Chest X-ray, AP view. Patient: 47 years old, sex M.
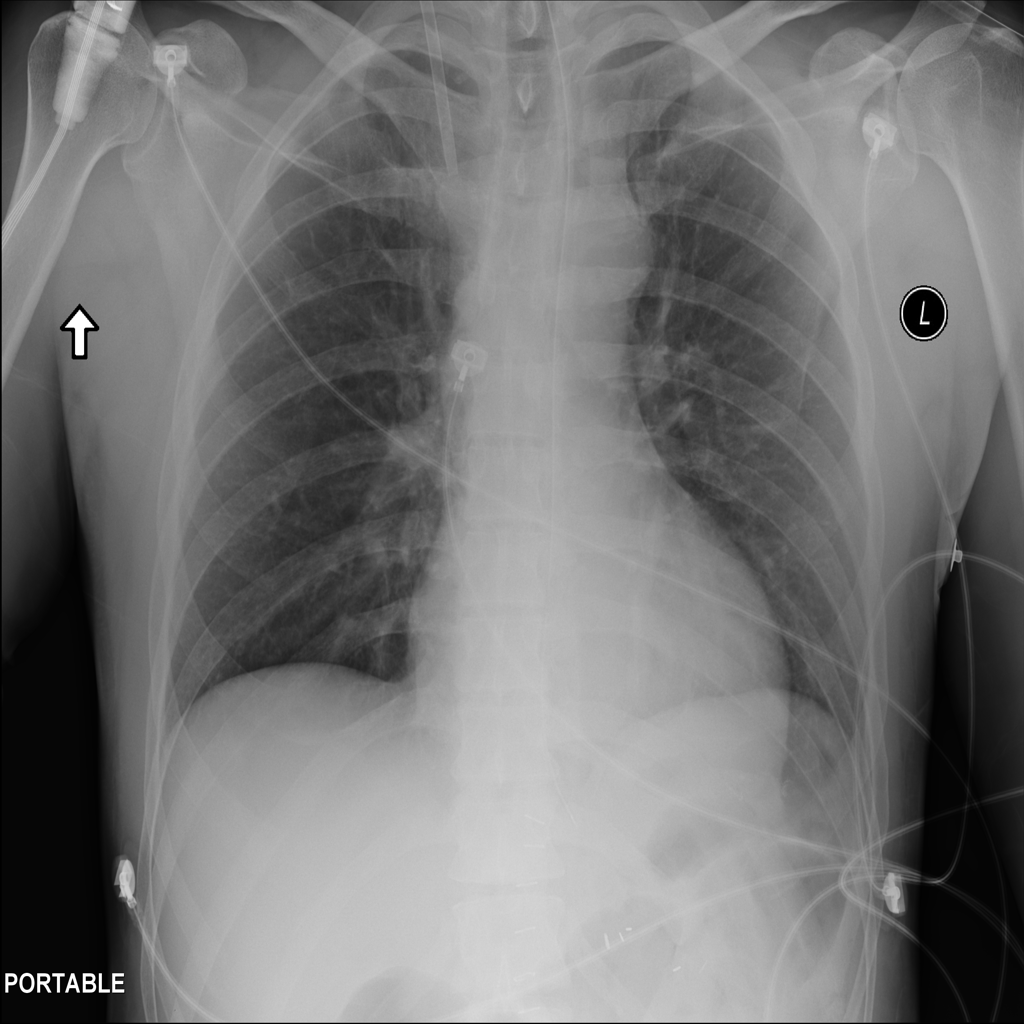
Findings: No Finding